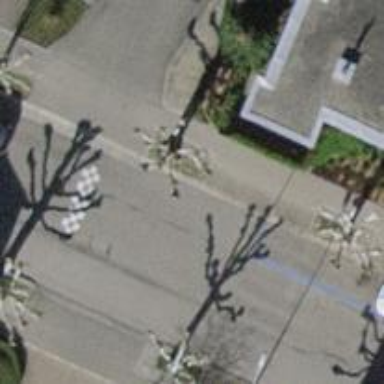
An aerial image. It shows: Avenue of trees.